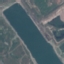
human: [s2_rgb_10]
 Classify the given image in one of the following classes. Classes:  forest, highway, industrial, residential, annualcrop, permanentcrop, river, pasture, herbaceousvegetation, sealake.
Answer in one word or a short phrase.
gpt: River